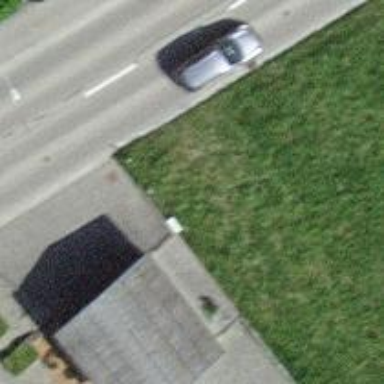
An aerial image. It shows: Garage.